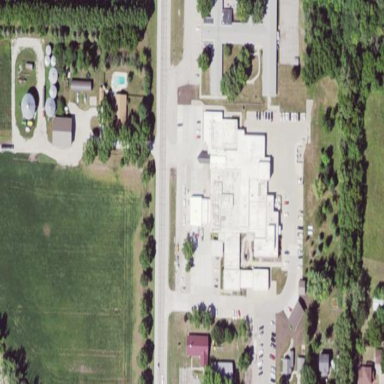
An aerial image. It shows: Hospital providing healthcare services.